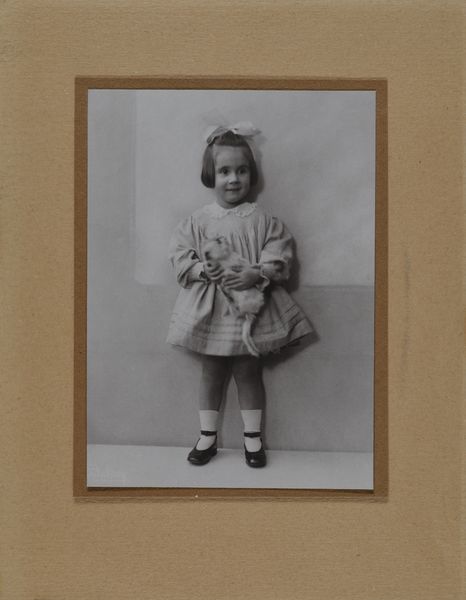
Titel: Renate Scholz
Künstler: Minya Diez-Dührkoop
Standort: Hamburg
Institution: Museum für Kunst und Gewerbe Hamburg
Schlagwörter: silber, bildnis, portrait, kind, foto, fotografie, photographie, photo, karton, lichtbild, silbergelatine, konterfei, brom, bildwerke, angewandte und bildende kunst, hessische systematik, porträt, silbergelatinepapier, bromsilbergelatinepapier, entwicklungspapier, gelatinepapier, schwarzweißpositivverfahren, silbersalzverfahren, schwarzweißfotografie, porträtfotografie, porträtphotographie